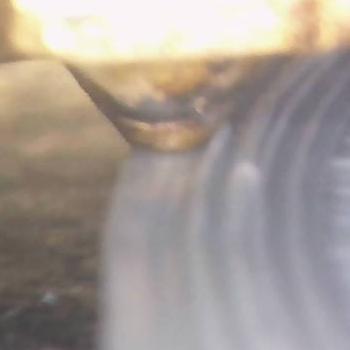
Flow rate: 300%